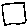
Label: square